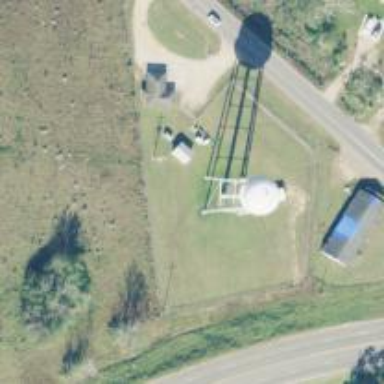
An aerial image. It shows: Water tower that is man-made.